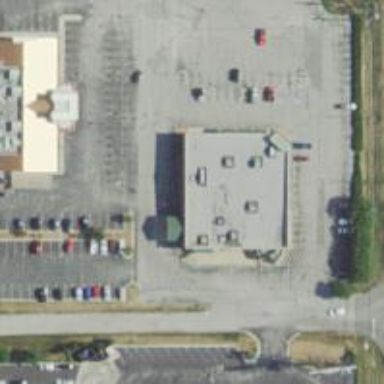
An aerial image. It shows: Pharmacy providing healthcare services.